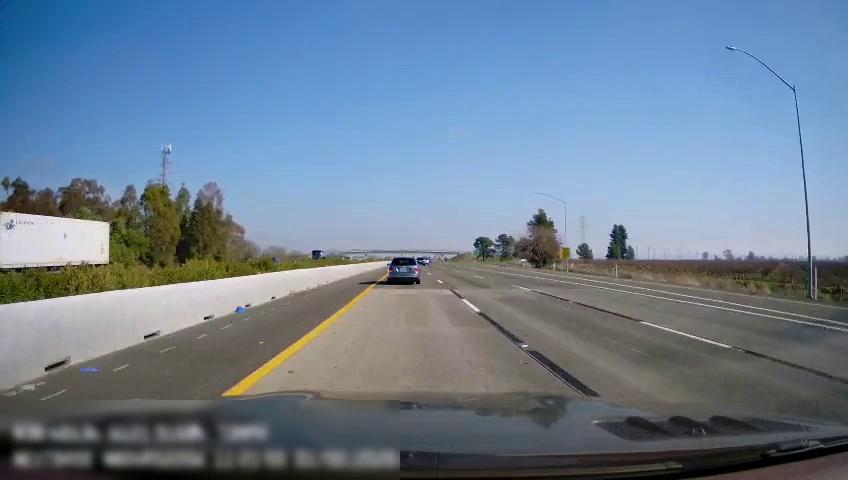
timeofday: Day
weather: Sunny
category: Drivable Space
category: Vehicles | Car
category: Vehicles | Car
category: Vehicles | Truck
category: Vehicles | Bus
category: Lanes | Current Lane
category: Lanes | Alternate Lane
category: Lanes | Current Lane
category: Lanes | Alternate Lane
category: Lanes | Alternate Lane
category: Lanes | Alternate Lane
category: Lanes | Alternate Lane
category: Traffic | Signs